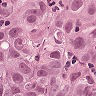
Metastatic tissue present: yes